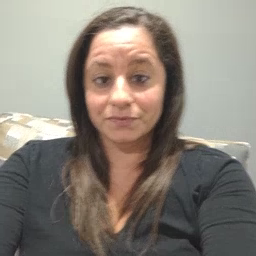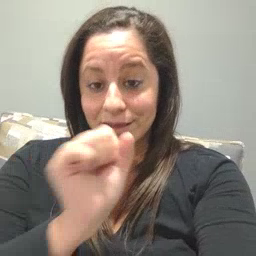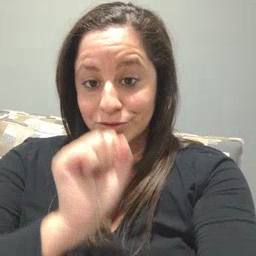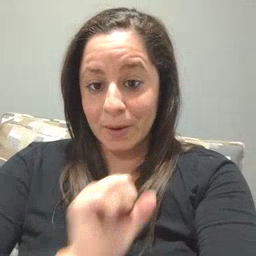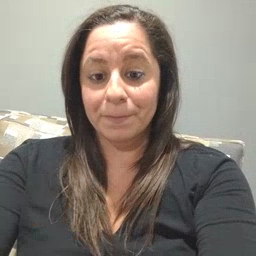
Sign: icecream